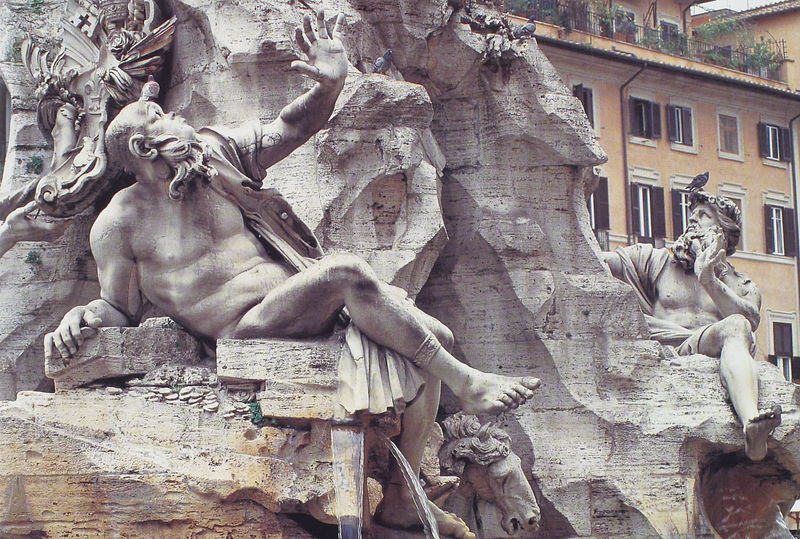
Titel: Fontana dei Quattro Fiumi (Vier-Ströme-Brunnen)
Künstler: Giovanni Lorenzo Bernini
Standort: Rom, Piazza Navona (EU - I - Latium)
Schlagwörter: fuß, mann, nackt, wasser, sitzen, grau, tuch, bart, stein, häuser, gewand, brunnen, pferd, skulptur, mähne, rom, sandstein, wasserspeier, fontana, trevi, trevibrunnen, brunnenfigut